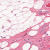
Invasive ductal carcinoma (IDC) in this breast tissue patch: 1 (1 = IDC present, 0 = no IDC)